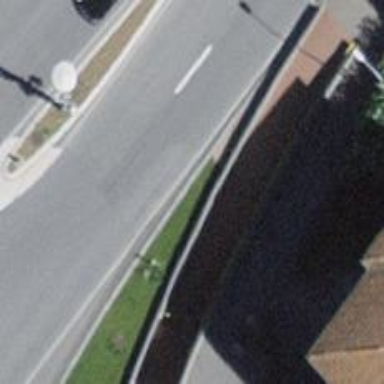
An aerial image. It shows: Paved footway with ramp.